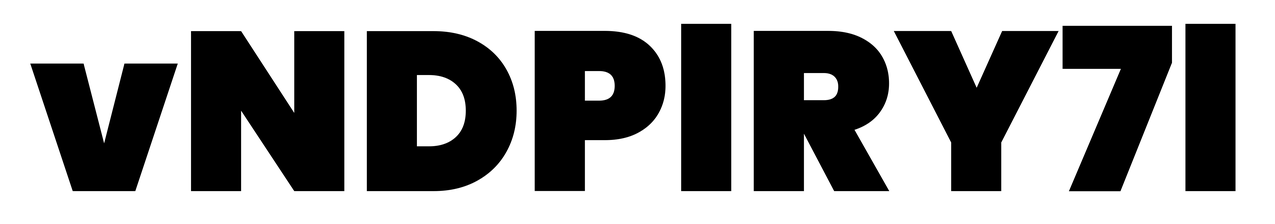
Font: Poppins-Black